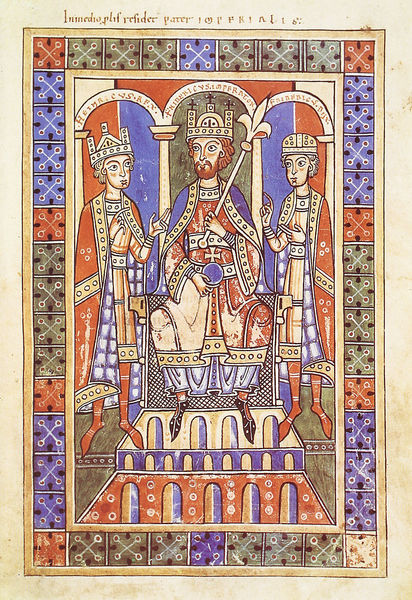
Titel: Welfenchronik
Standort: Herkunftsort: Weingarten (EU - D - BW)
Institution: Fulda, Hessische Landesbibliothek
Schlagwörter: blau, hand, mann, umhang, gelb, grün, grau, männer, schwarz, säule, säulen, gebäude, haus, rot, muster, ornament, bart, diener, rahmen, kirche, gewand, gold, mantel, drei, gotik, krone, farbig, schrift, papier, lila, rand, rundbogen, friedrich, kaiser, könig, lanze, thron, zeigen, bögen, buch, burg, bla, kreuz, palast, seite, mosaik, lilie, kapitell, quadrate, kreuze, mittelalter, könige, miniatur, handschrift, zepter, szepter, prinzen, schnabelschuhe, beraten, berater, buchmalerei, reichsapfel, manuskript, rotbart, königsstab, en